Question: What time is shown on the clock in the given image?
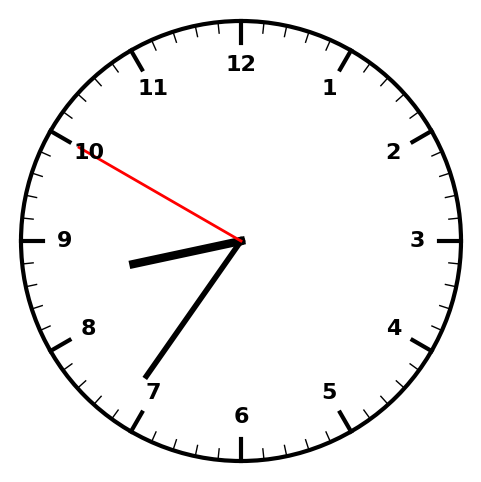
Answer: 08:35:50